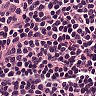
Metastatic tissue present: no